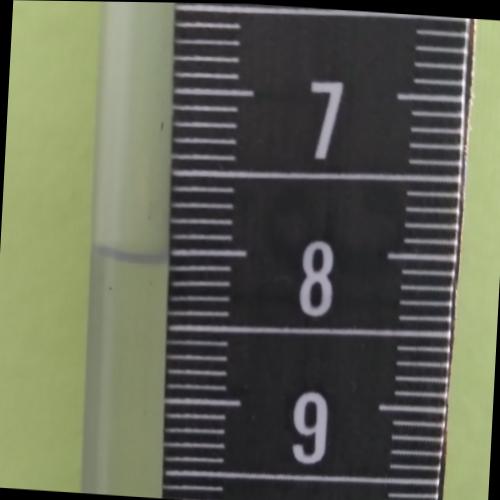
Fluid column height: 8.1 cm